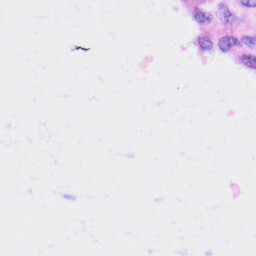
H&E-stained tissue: Liver